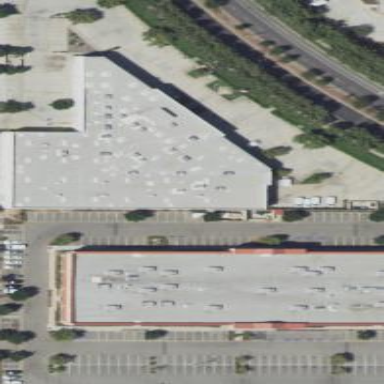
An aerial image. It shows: Warehouse.